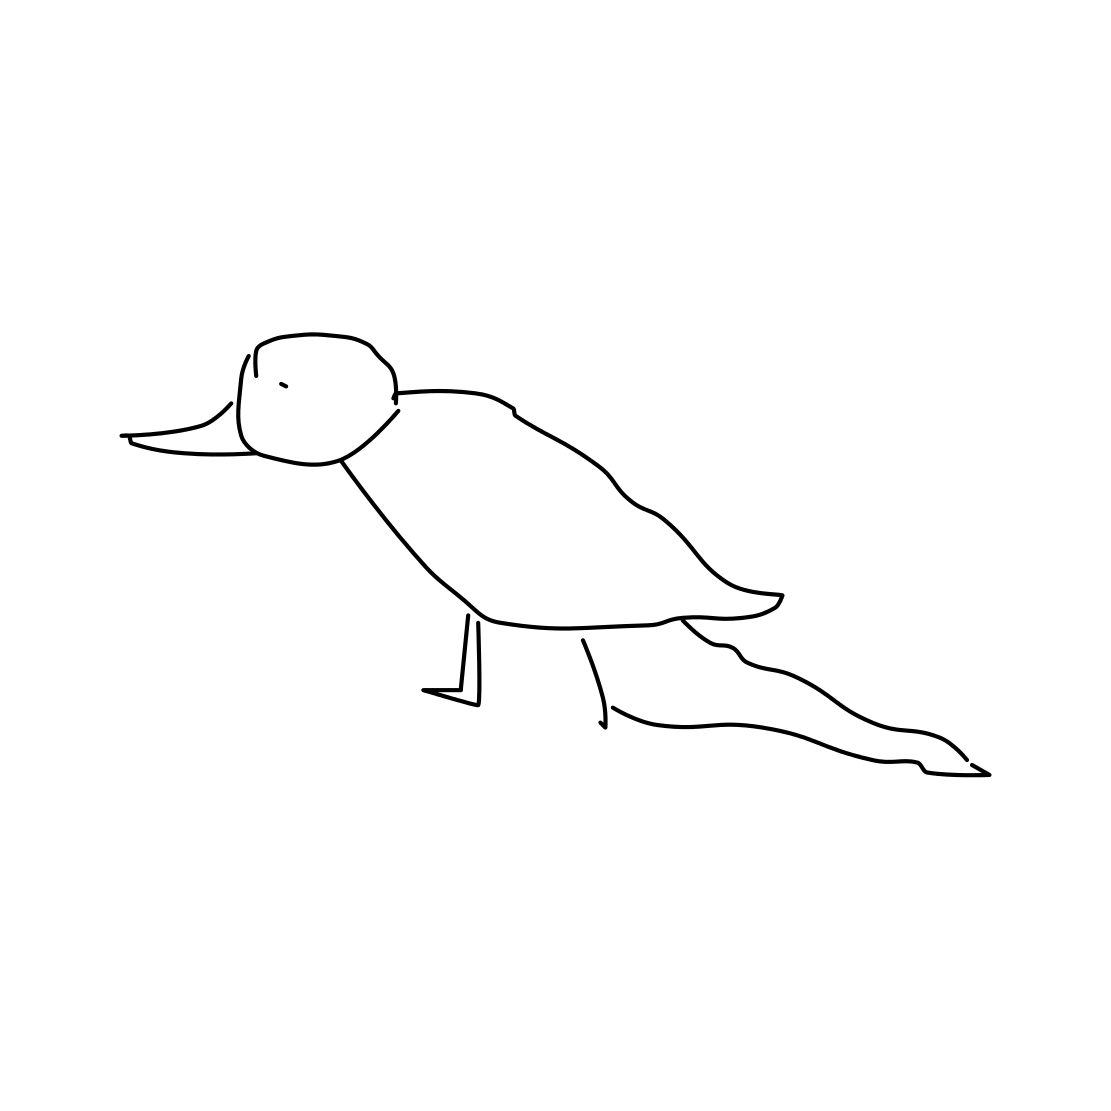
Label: seagull